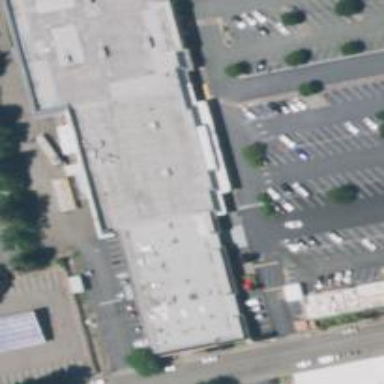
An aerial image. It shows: Retail building housing department store.